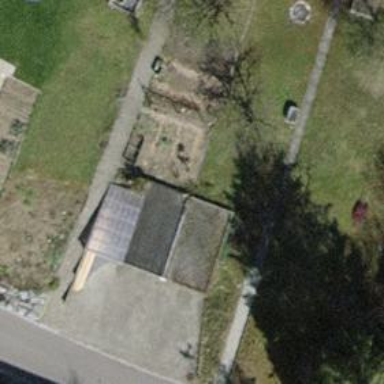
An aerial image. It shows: Group of garages.